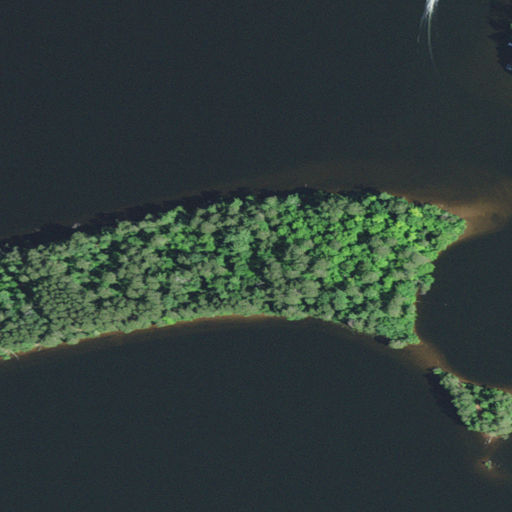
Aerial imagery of island in Wisconsin named Fox Island containing open water, woody wetlands, herbaceous wetlands, evergreen forest, and grassland